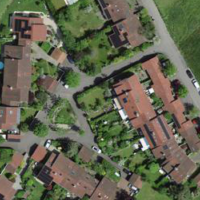
EUNIS habitat code: 55
Species observed at this site:
Amelanchier ovalis
Cyanistes caeruleus